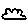
Label: cloud